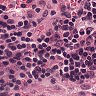
Metastatic tissue present: no